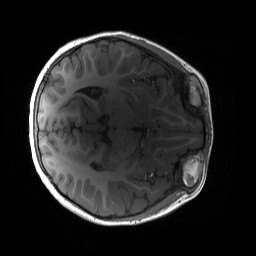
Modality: T1w
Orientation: axial
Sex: female
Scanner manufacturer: siemens
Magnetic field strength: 3 T
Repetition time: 1.9 s
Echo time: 0.00243 s